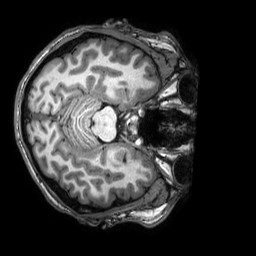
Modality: T1w
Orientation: axial
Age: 23
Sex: male
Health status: healthy
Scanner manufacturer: philips
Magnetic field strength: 3 T
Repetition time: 0.009 s
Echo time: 0.003996 s